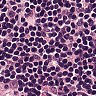
Metastatic tissue present: no